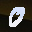
Label: 0